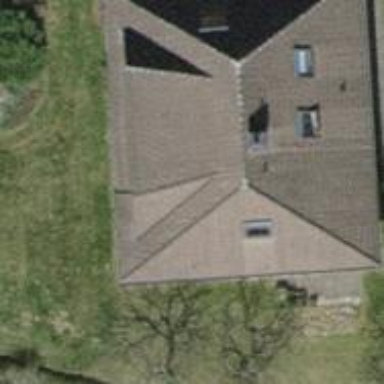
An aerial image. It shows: Building with tiled roof.